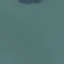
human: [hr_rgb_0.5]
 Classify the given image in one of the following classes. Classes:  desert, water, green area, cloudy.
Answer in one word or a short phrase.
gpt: water